Question: What I have is an html page and here an image for it :

As you can see I have a table and in the first row the border works just fine but in the next one in the table it doesn't show the vertical lines instead it shows around each button which I don't want too .. and the horizontal one its cut between each cell .. and I guess it's because of the margin .. so how can I make the horizontal lines continuous and the vertical lines appear? Can anyone tell me what the problem is?
Here is my html code:
'''
<div id="wrapper">
</div>
<table>
<tr>
<td width="188px" class="button" ><img src="b2.png" /></td>
<td width="188px" class="button" ></td>
<td width="188px" class="button" ></td>
<td width="188px" class="button" ></td>
<td width="188px" class="button" ><img src="b1.png" /></td>
<td width="188px" class="button" ></td>
</tr>
</table>
'''
and here is CSS :
'''
.button {
width:180px;
text-align:center;
background:rgb(51,153,51);
position:relative;
overflow:hidden;
margin-top:1px;
margin-bottom:1px;
margin-left:1px;
margin-right:12px;
float: left; /* add this */
}
table td {
margin: 0px 0px 0px 0px;
padding: 0px 0px 0px 0px;
border:1.0px solid #000;
}
'''
Can anyone help me?
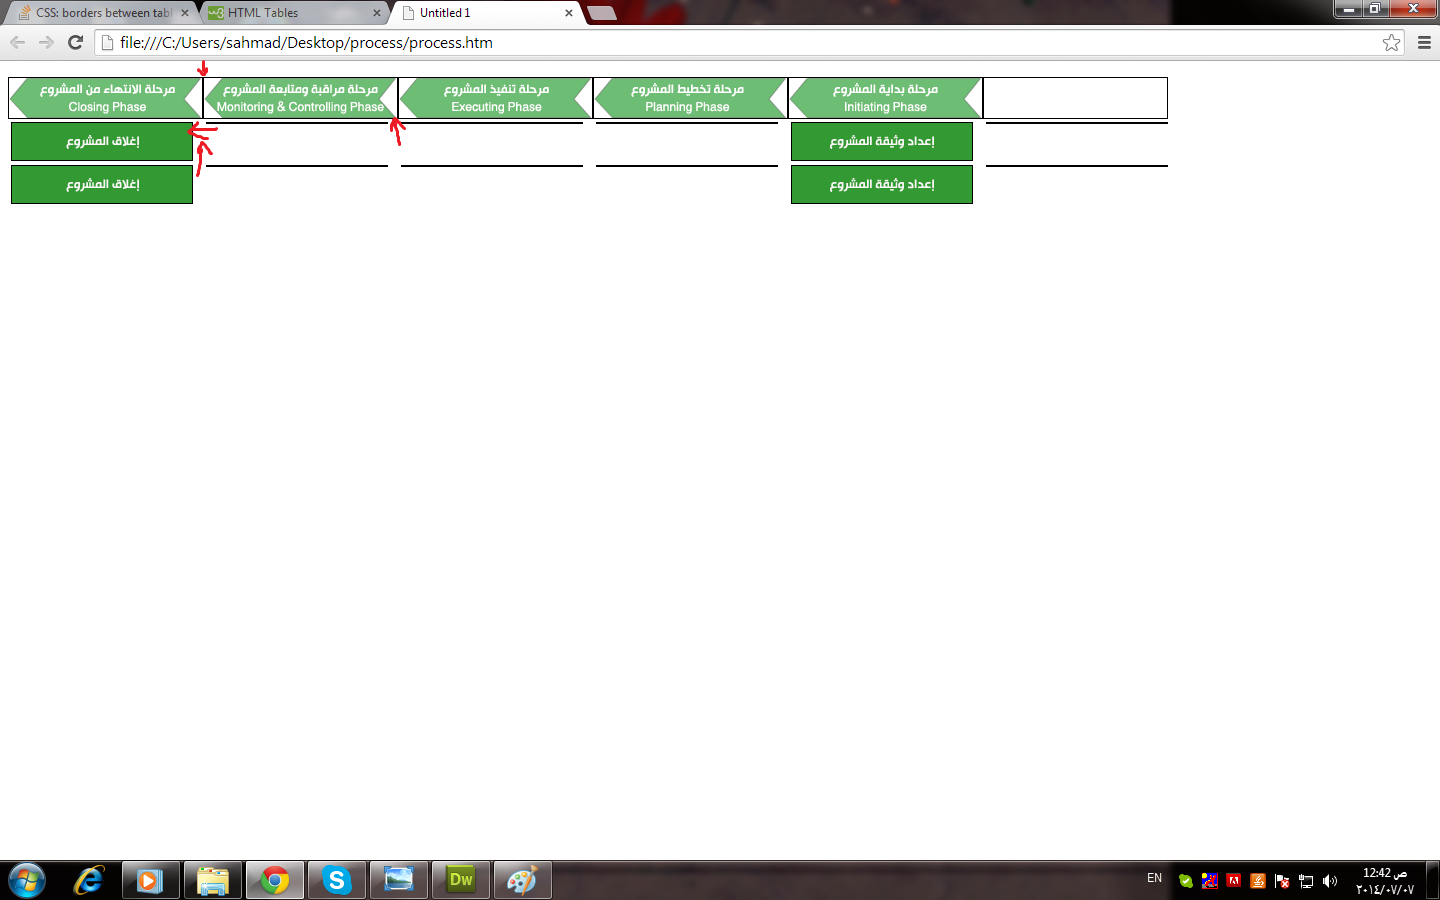
Answer: There are a lot of problems in your code. The first one is that you are applying 'float: left' to '.button', which matches all your 'td's. Remove that line, it completely breaks the table.
Then you can add 'border-collapse: collapse' to your table.
Also I'm not sure if you intended the table to be in the 'div.wrapper' or not.
Fiddle: <URL>